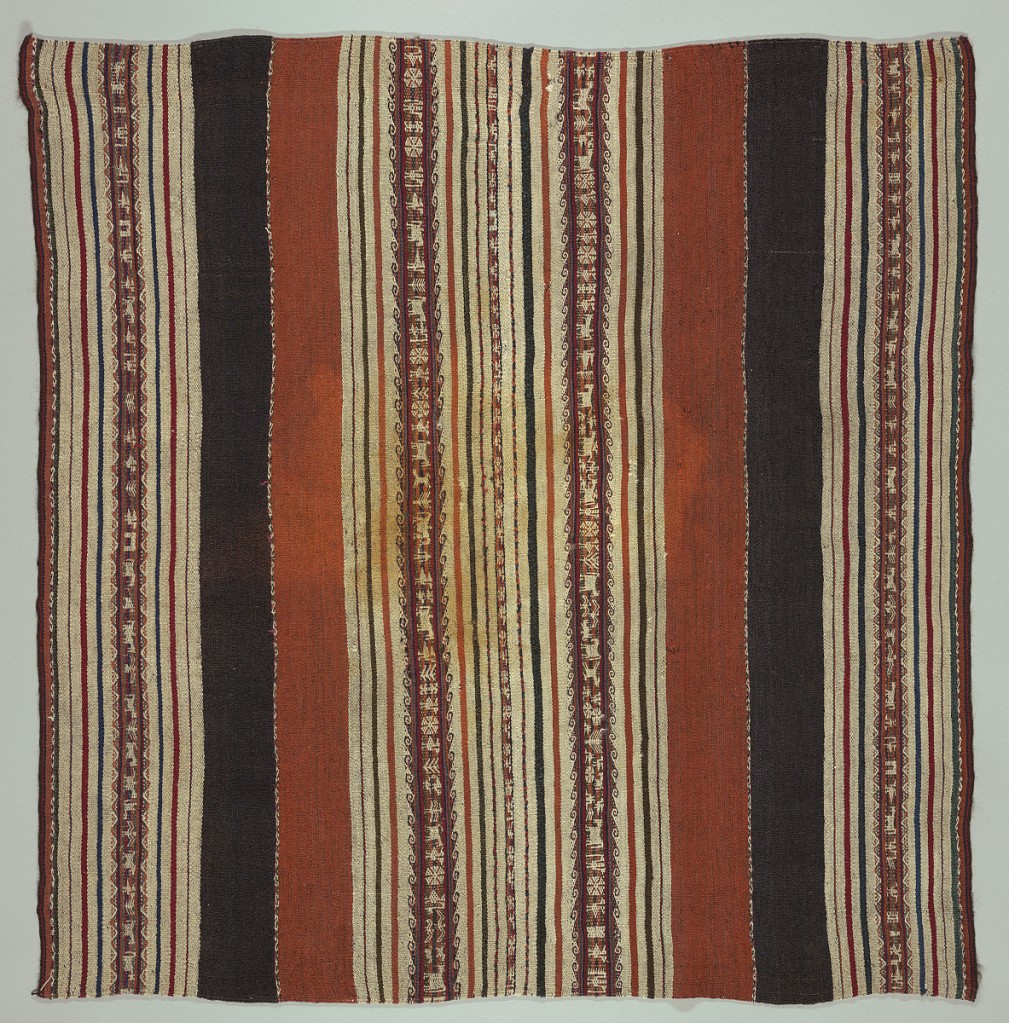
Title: Textile
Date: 19th century
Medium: wool Technique: warp rep with warp-patterned stripes
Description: Square made of two lengths seamed down long side. Broad dark brown and rust stripes and brown cream stripes with think stripes of blue and red. Warp-patterned stripes in these colors decorated with animals, flowers, geometrical forms. Double loom cords top and bottom. Elaborate herringbone stitch in brown and blue wool covers center joining.